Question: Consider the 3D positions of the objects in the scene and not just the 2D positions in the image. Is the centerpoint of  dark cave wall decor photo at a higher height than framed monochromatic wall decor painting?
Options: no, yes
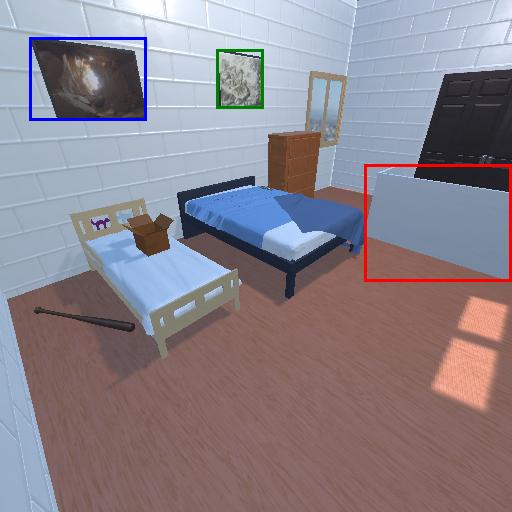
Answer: no